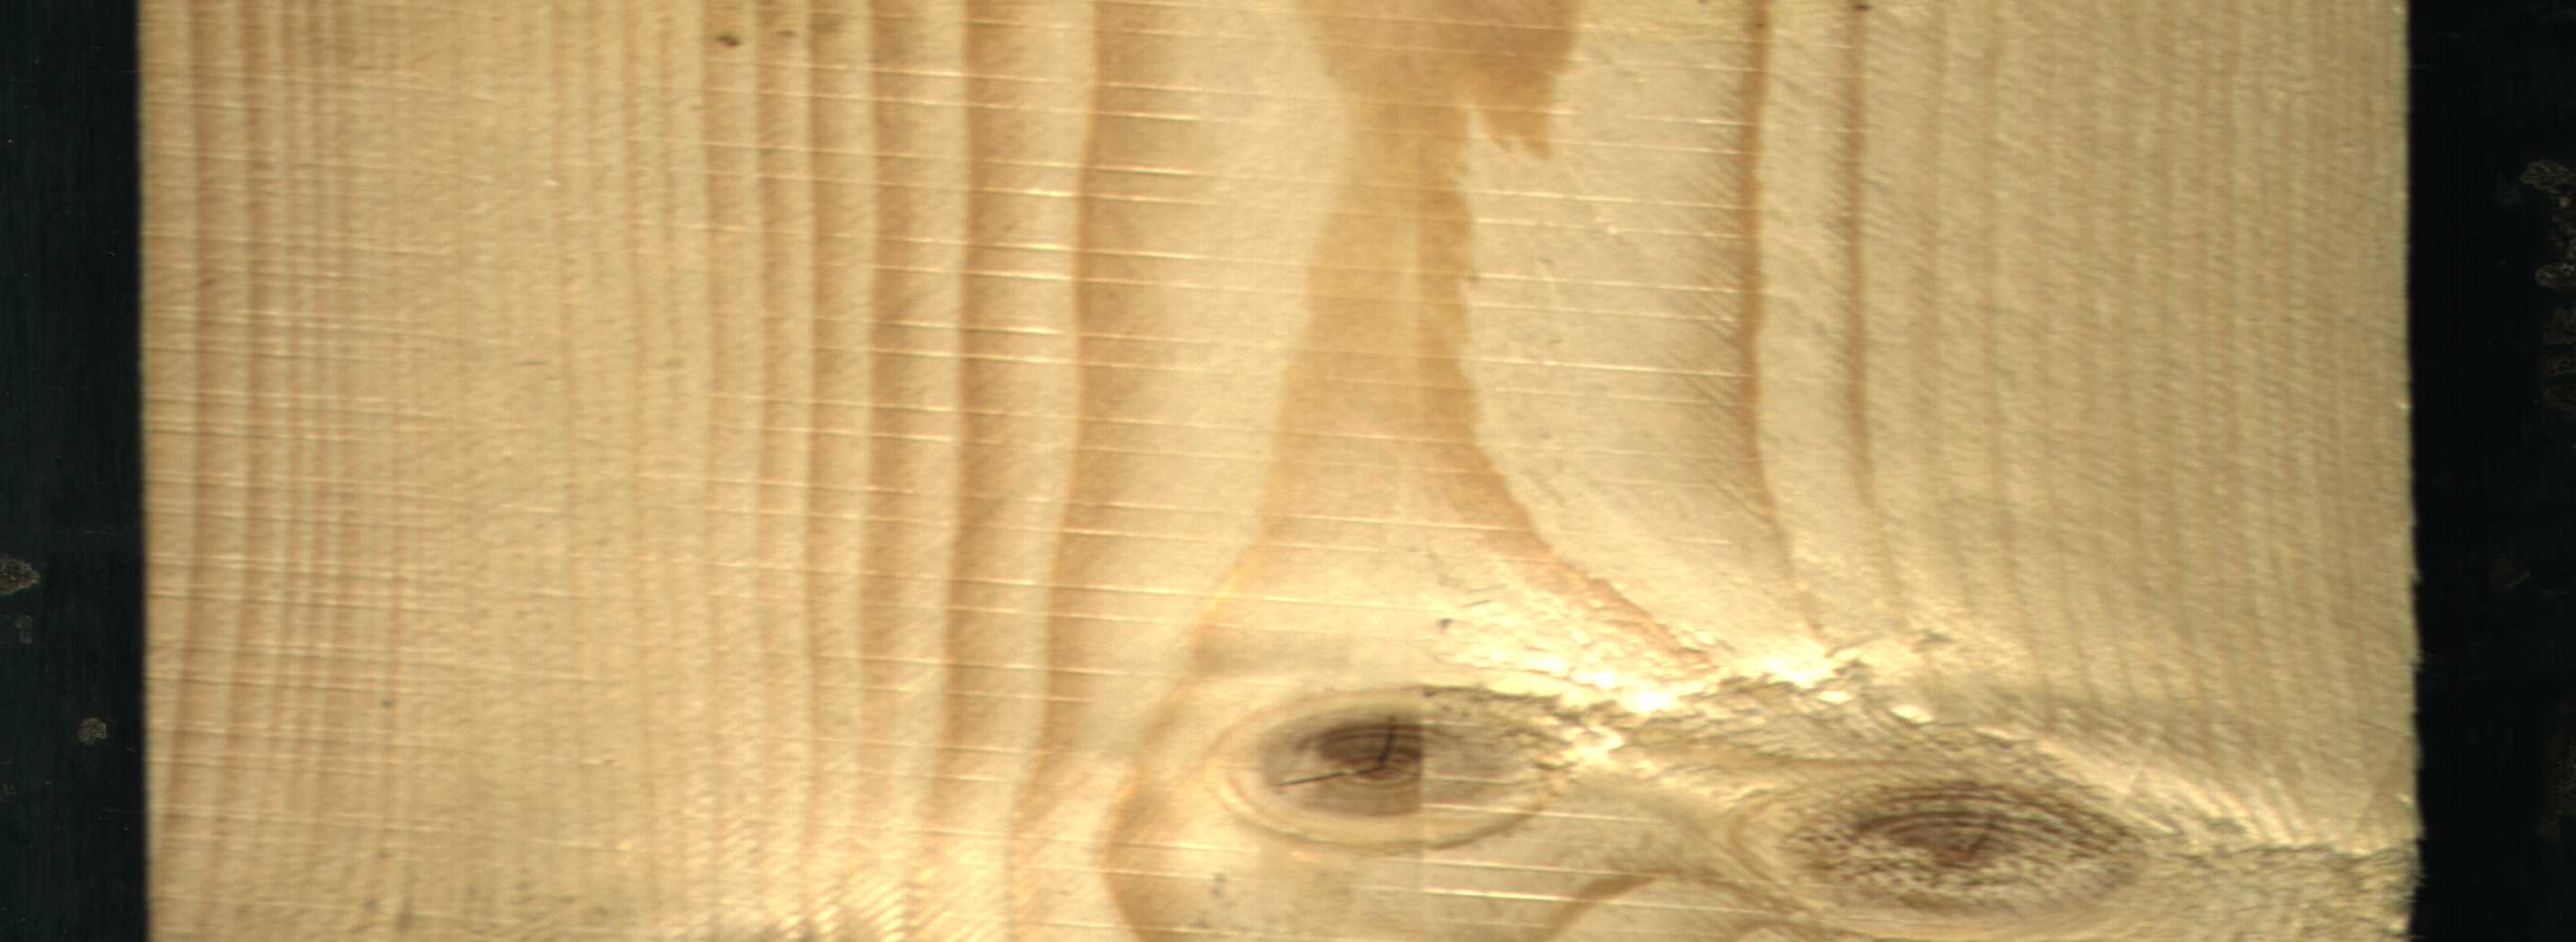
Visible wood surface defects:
knot_with_crack
Live_Knot